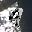
Label: 9